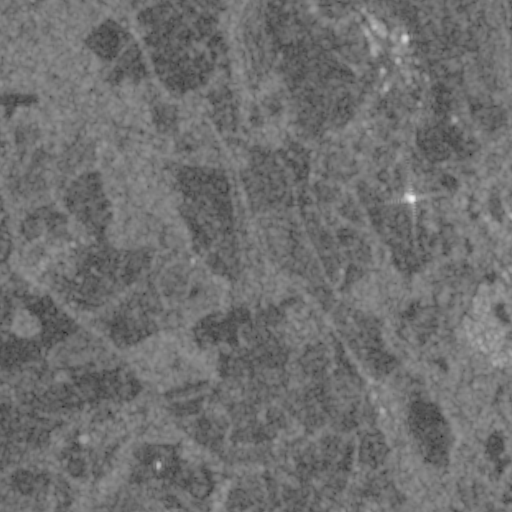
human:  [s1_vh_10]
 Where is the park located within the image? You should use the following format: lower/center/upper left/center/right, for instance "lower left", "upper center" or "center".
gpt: The park is located in the center left of the image.
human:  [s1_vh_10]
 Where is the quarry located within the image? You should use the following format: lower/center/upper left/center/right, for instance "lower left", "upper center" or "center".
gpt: There is no quarry in the image.

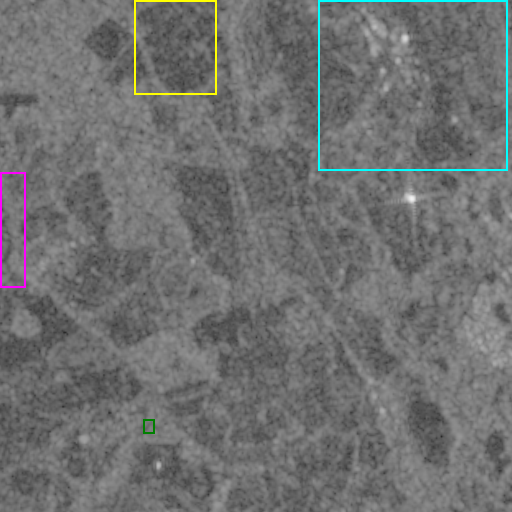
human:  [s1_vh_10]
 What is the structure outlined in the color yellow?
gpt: The structure outlined in yellow is a crop field.
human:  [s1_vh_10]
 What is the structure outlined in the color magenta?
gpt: The structure outlined in magenta is a park.
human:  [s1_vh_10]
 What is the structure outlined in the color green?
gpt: The structure outlined in green is a parking lot.
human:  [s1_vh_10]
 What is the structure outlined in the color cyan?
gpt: The structure outlined in cyan is a quarry.
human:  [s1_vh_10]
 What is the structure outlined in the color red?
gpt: There is no red outline.